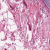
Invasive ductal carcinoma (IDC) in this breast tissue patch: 0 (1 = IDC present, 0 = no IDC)